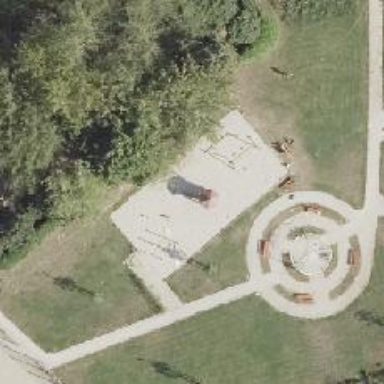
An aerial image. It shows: Playground area for leisure activities on the land.